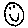
Label: smiley face